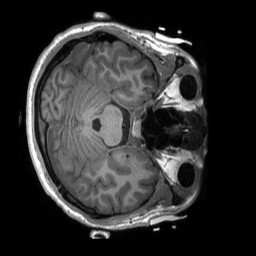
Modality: T1w
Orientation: axial
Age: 22
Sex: male
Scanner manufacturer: siemens
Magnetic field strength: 3 T
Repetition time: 2.3 s
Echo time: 0.00232 s